Interaction volume radius: 5 \u00c5
Interaction volume height: 40 \u00c5
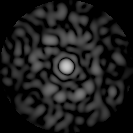
Disorder parameter: 0.844